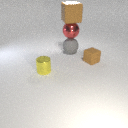
large red metal sphere below large brown rubber cube